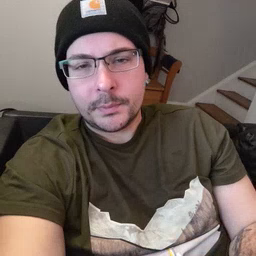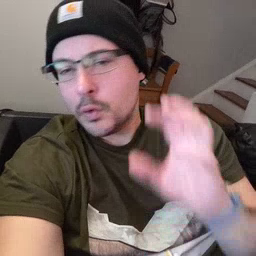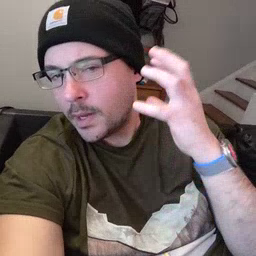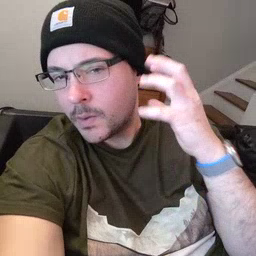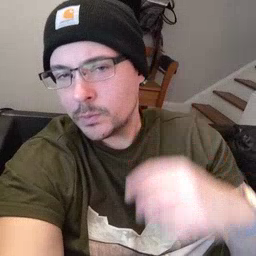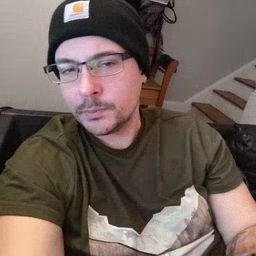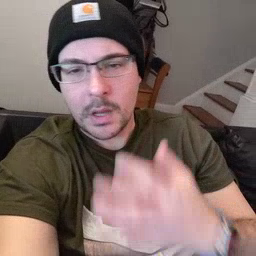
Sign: radio